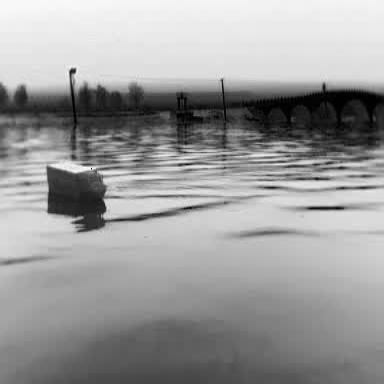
There is a fishing_boat in the infrared image.